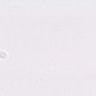
Metastatic tissue present: no